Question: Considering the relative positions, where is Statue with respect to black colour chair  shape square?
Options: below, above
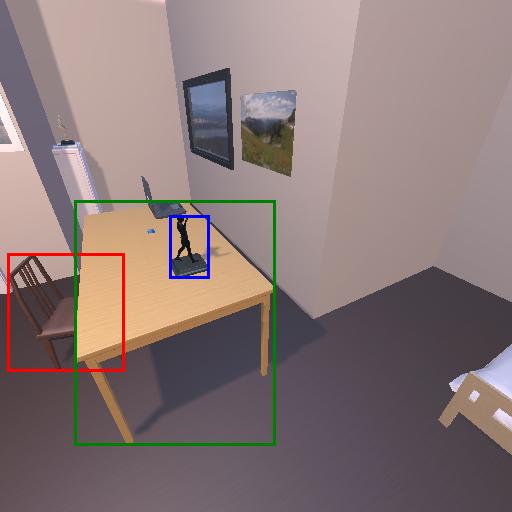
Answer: below